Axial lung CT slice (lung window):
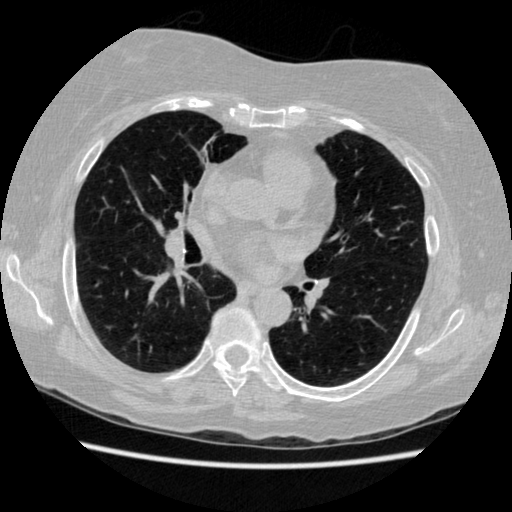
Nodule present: no